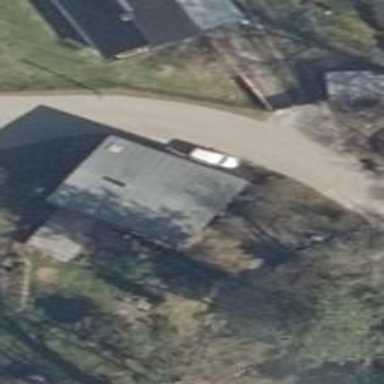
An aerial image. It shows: Detached building with gabled roof.